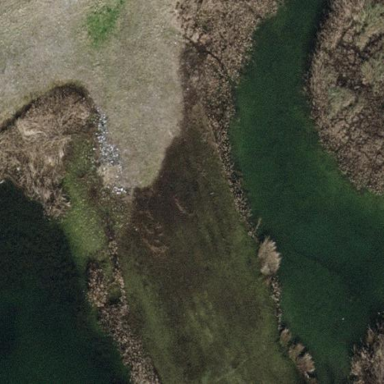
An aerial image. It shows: Reedbed wetland area.